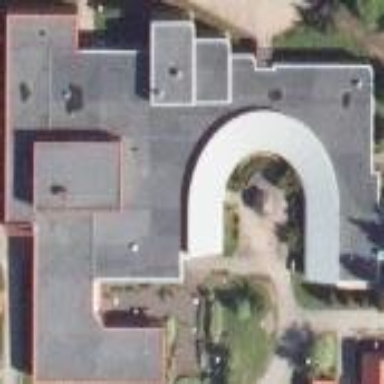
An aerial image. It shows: Nursing home building.